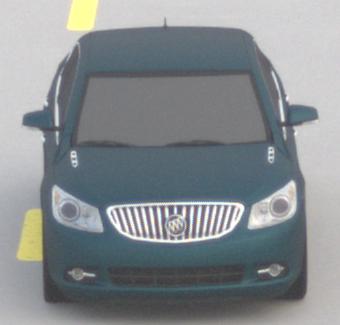
Make: Buick
Model: LaCrosse
Detailed model: Gen. 2
Model produced from: 2009
Model produced until: 2016
Doors: 4
Color: blue
Road condition: dry road
Daytime: morning or afternoon
Contrast: low contrast